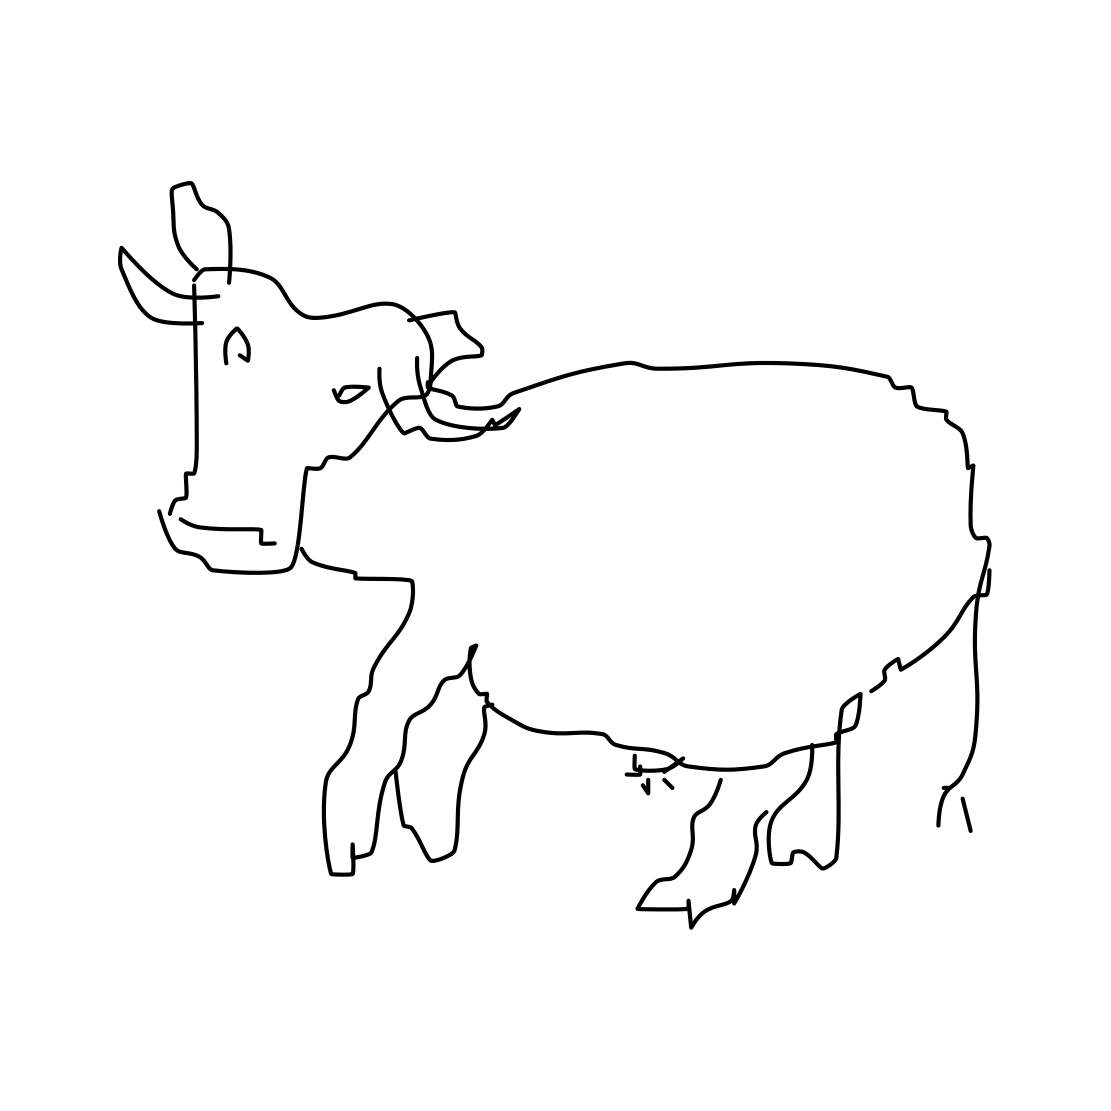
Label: cow